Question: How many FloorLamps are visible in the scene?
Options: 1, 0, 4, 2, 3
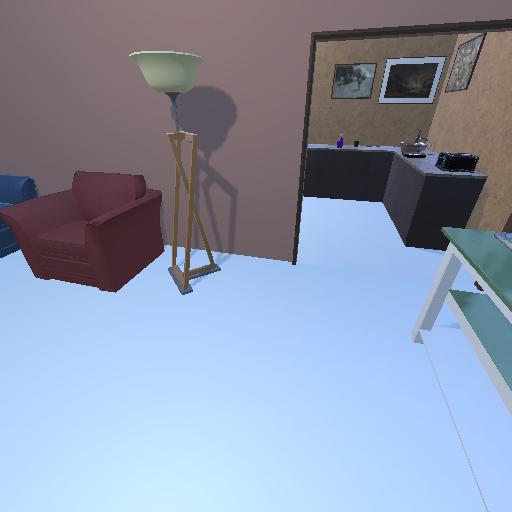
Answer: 1